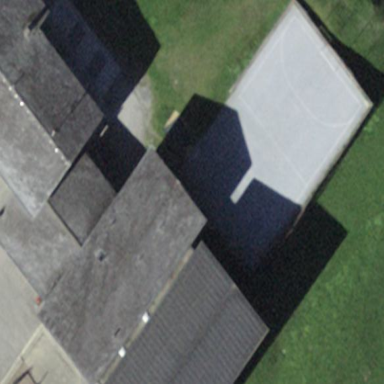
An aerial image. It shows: School building.